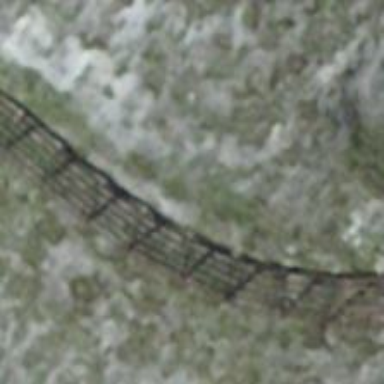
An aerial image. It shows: Structure for avalanche protection.